Interaction volume radius: 5 \u00c5
Interaction volume height: 20 \u00c5
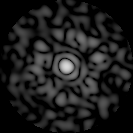
Disorder parameter: 0.7699